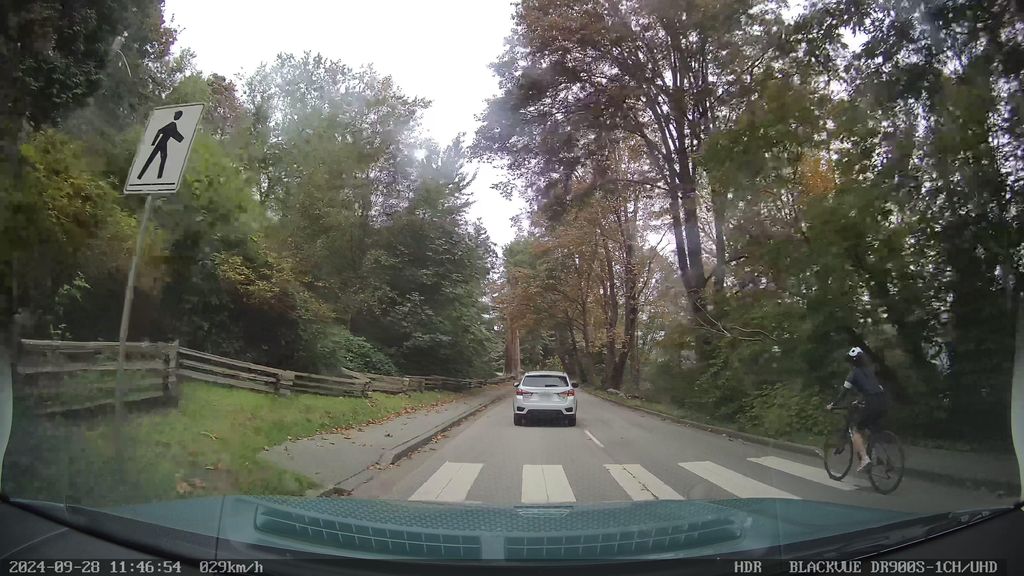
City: vancouver